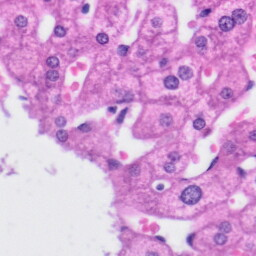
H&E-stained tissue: Liver